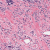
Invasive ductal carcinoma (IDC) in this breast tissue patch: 1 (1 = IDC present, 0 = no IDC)